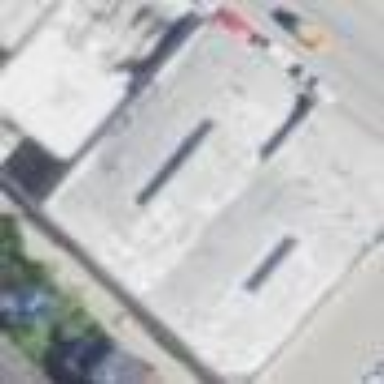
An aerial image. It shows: Wholesale shop located inside building.